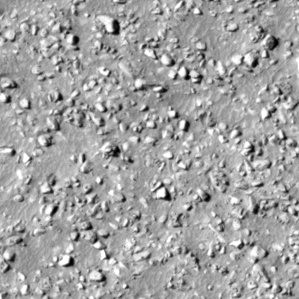
Label: non_frost